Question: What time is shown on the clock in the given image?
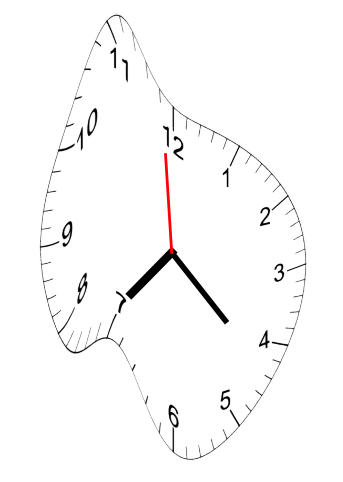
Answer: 07:21:59